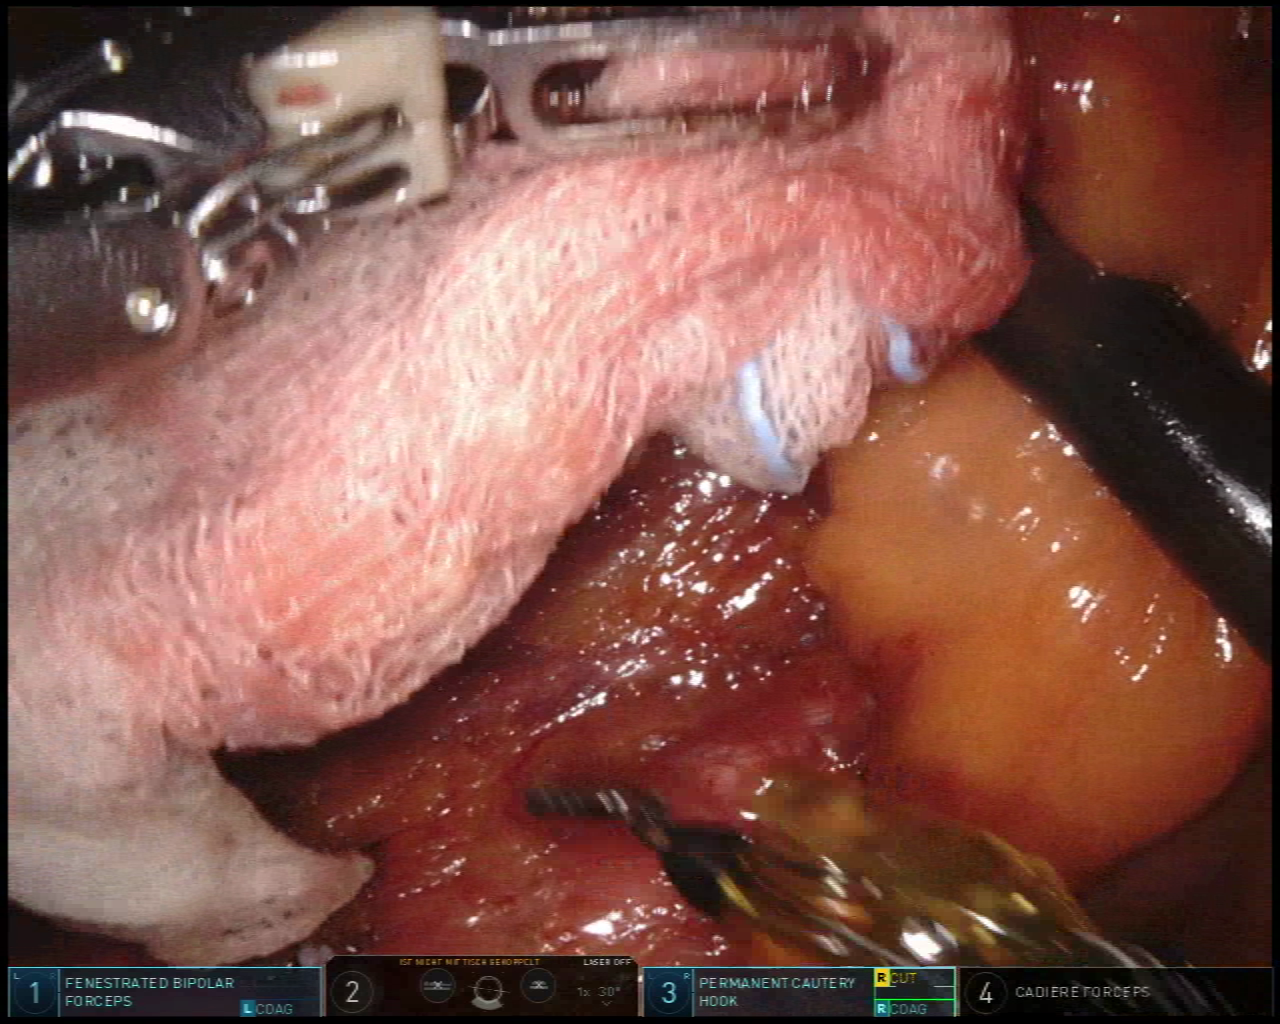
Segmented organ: ureter
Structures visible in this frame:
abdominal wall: no
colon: no
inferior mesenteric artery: no
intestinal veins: no
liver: no
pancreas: no
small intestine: no
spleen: no
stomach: no
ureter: yes
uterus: no
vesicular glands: no